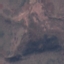
Label: HerbaceousVegetation